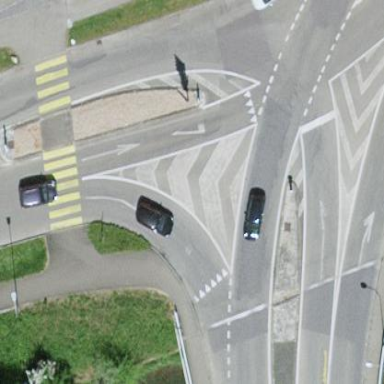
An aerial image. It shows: Primary highway with asphalt surface leading to roundabout.